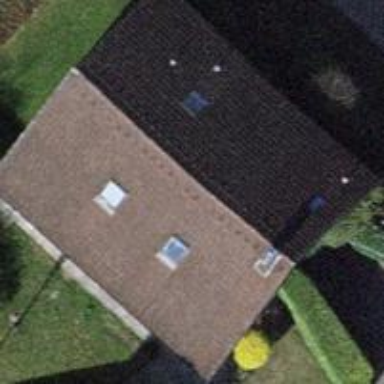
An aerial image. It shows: Building with tiled roof.